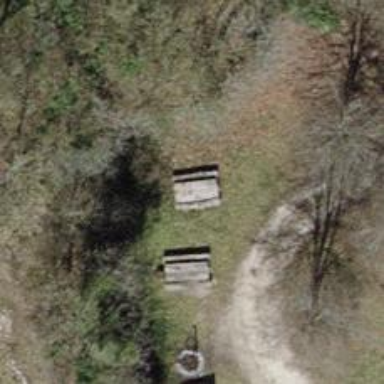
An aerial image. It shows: Picnic table located in leisure land area.